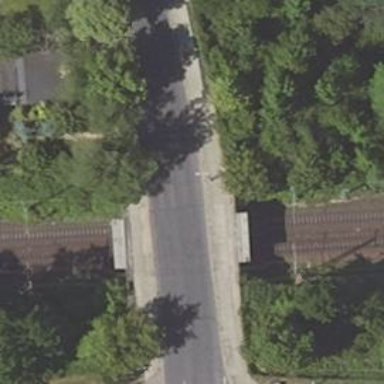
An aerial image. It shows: Beam bridge made by humans.